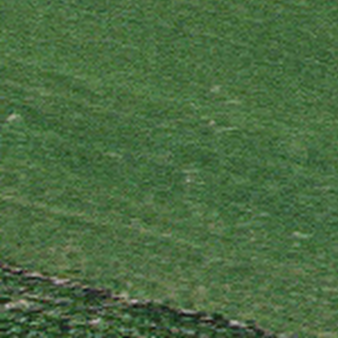
Label: other